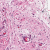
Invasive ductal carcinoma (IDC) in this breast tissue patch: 0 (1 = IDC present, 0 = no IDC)